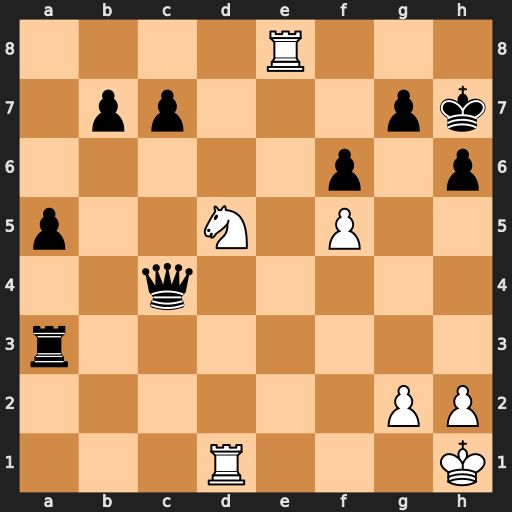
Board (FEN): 4R3/1pp3pk/5p1p/p2N1P2/2q5/r7/6PP/3R3K
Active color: w
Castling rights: -
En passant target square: -
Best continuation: Nxf6+ gxf6 Rd7+ Qf7 Rxf7#